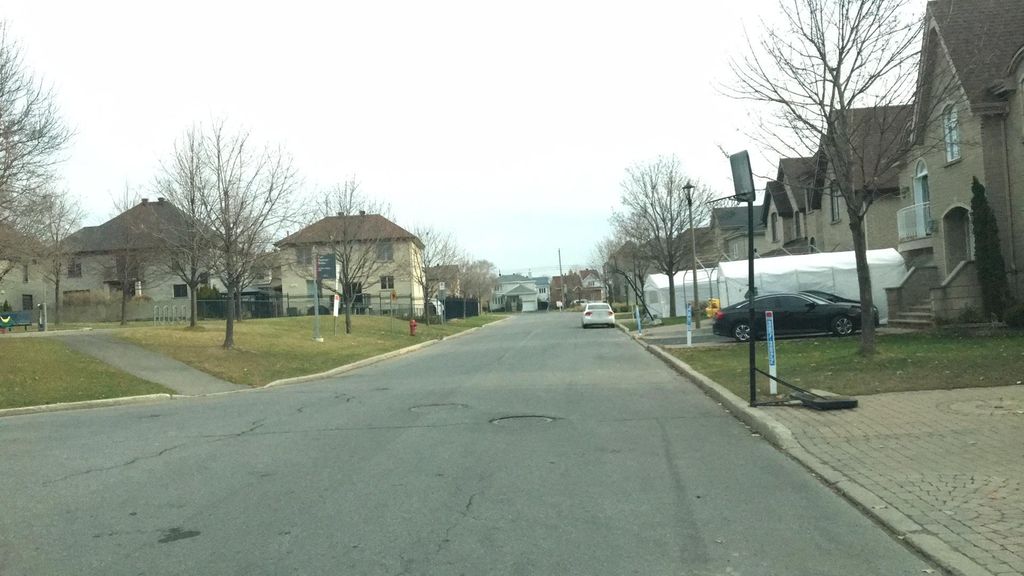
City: montreal